Field crop: tomato
Growth stage: 2
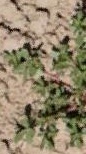
Species: portulaca